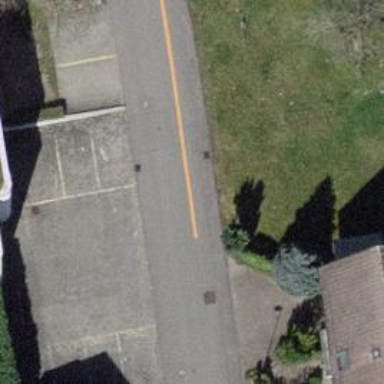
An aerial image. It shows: Service road with surface made of paving stones.